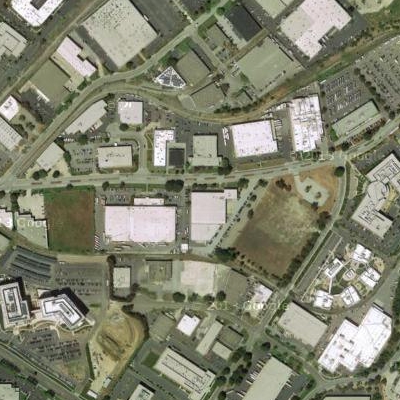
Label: Industry